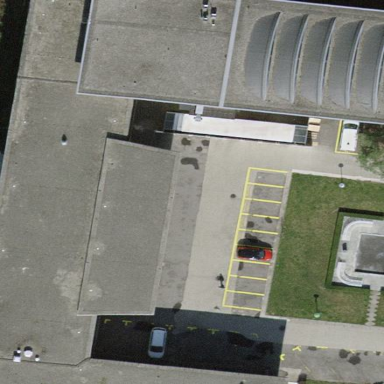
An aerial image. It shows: University building.